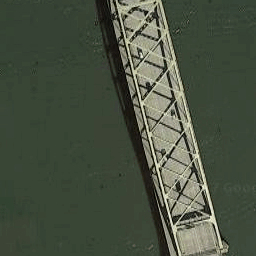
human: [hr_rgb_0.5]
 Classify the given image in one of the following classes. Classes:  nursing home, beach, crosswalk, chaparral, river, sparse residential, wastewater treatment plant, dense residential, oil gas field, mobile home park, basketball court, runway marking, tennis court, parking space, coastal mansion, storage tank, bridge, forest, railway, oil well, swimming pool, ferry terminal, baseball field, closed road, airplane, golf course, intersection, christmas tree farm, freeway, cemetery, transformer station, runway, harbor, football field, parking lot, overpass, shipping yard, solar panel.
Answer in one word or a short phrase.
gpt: bridge